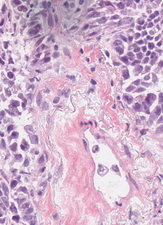
Tumor epithelial tissue: yes
Tumor-associated stroma tissue: yes
Normal tissue: no